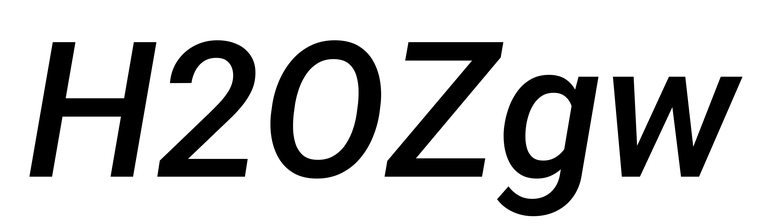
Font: Roboto-Italic_Medium_Italic